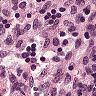
Metastatic tissue present: no